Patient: sex M, age 23
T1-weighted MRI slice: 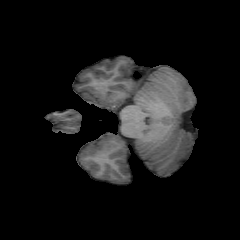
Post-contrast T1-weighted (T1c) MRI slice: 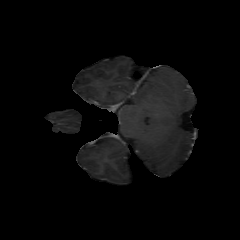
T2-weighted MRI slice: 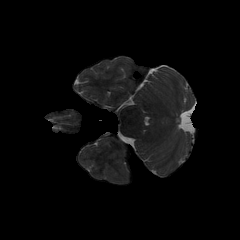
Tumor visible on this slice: no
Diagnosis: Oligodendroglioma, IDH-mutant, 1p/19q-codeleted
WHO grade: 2